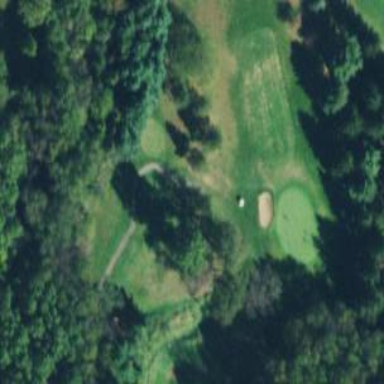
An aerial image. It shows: Grass area designated as golf tee.